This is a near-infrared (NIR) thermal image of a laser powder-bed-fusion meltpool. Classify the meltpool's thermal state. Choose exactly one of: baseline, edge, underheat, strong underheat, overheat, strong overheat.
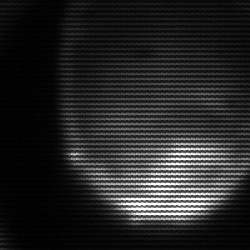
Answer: edge